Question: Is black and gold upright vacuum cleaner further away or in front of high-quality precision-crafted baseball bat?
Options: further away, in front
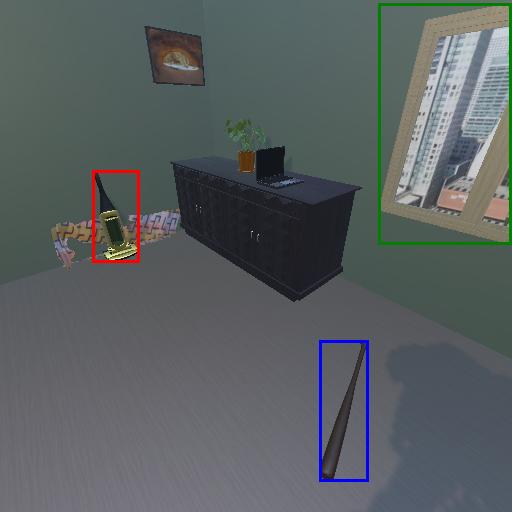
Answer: further away